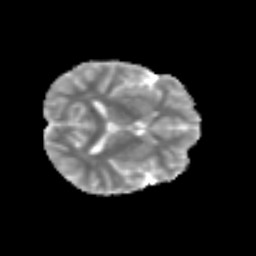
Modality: MD
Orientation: axial
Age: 49
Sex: female
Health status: ill
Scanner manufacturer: siemens
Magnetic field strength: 3 T
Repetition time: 8.7 s
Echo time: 0.11 s